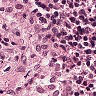
Metastatic tissue present: no